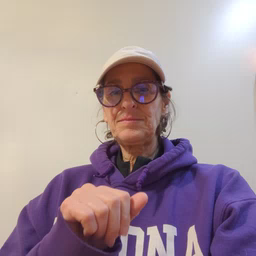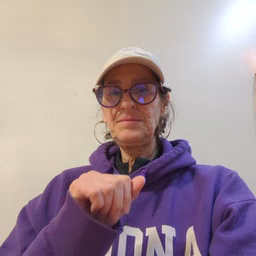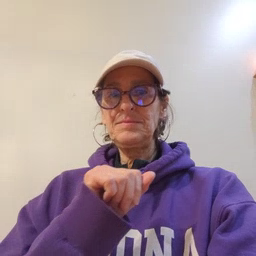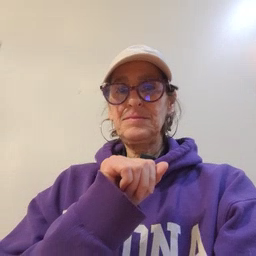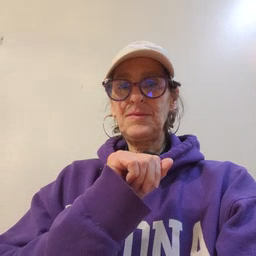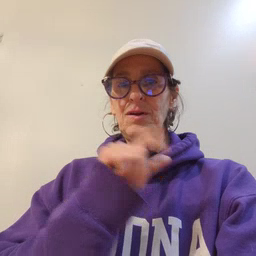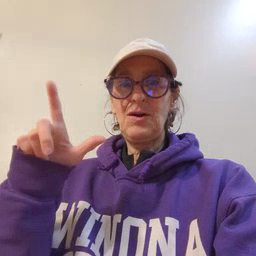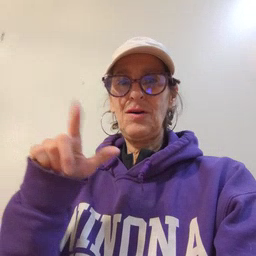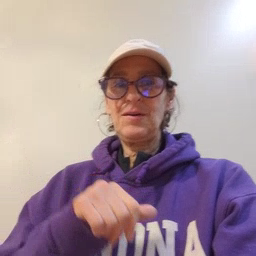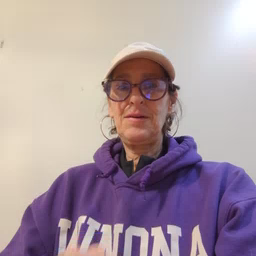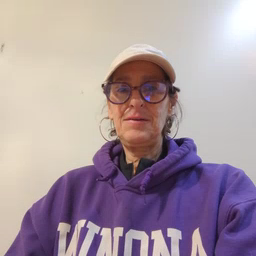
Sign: all